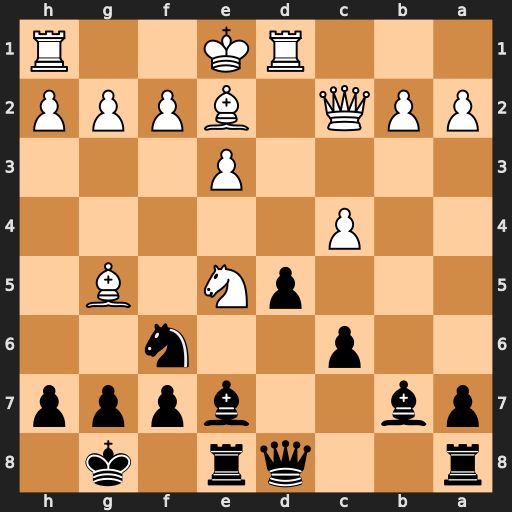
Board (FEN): r2qr1k1/pb2bppp/2p2n2/3pN1B1/2P5/4P3/PPQ1BPPP/3RK2R
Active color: b
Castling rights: K
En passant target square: -
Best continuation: Bb4+ Kf1 Rxe5